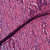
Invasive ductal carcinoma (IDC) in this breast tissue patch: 1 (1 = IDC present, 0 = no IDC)